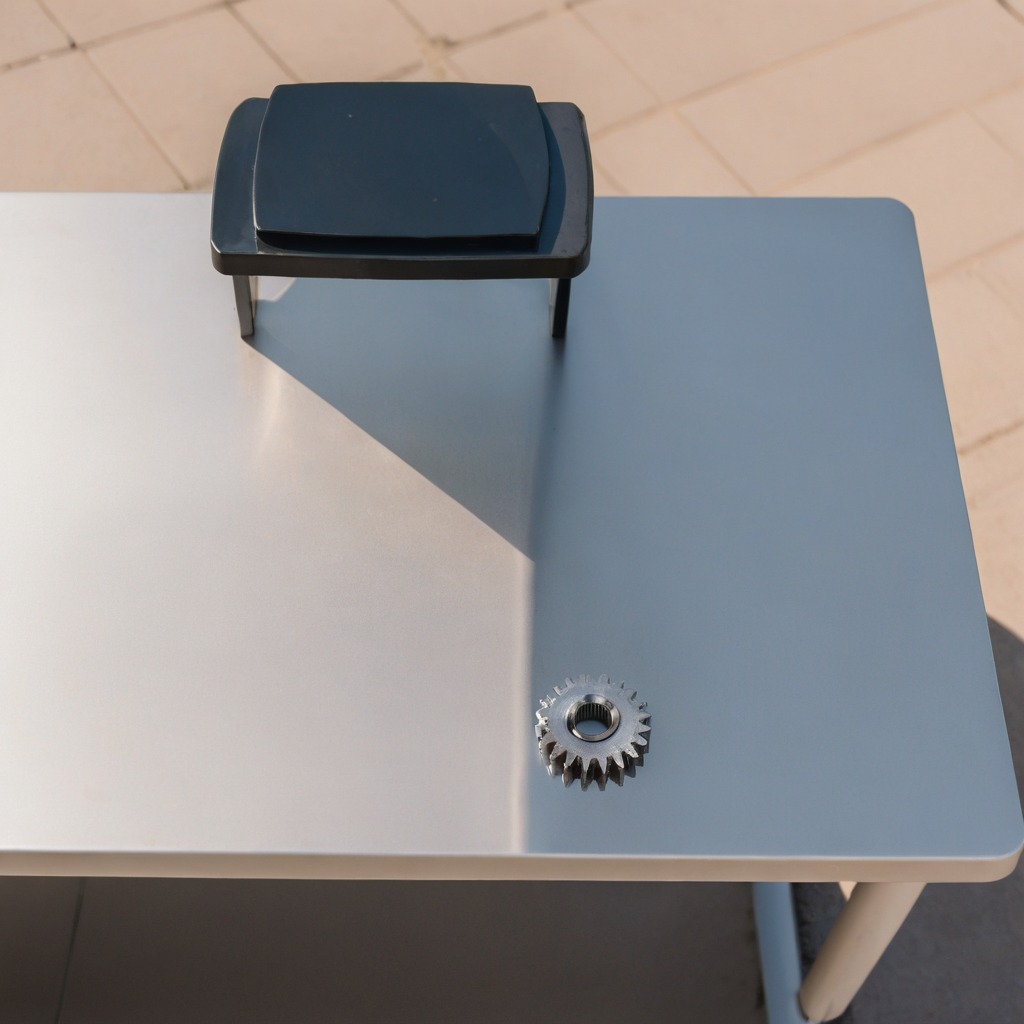
A steel gear with teeth is lying on the utility table in a temporary outdoor tool station.